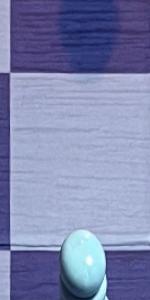
Label: Pawn_White